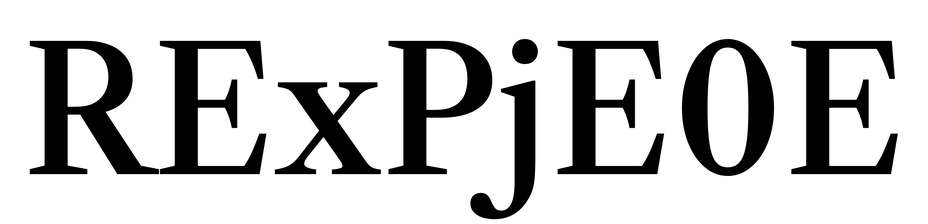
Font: LibreCaslonText_Medium